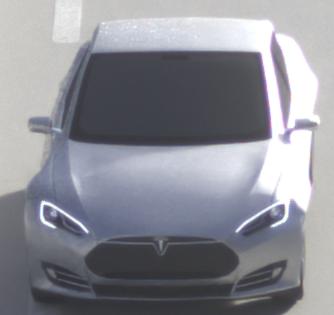
Make: Tesla
Model: Model S 60
Detailed model: Model S
Model produced from: 2013/10
Model produced until: 2014/10
Doors: 5
Color: white
Road condition: dry road
Daytime: morning or afternoon
Contrast: medium contrast